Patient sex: F
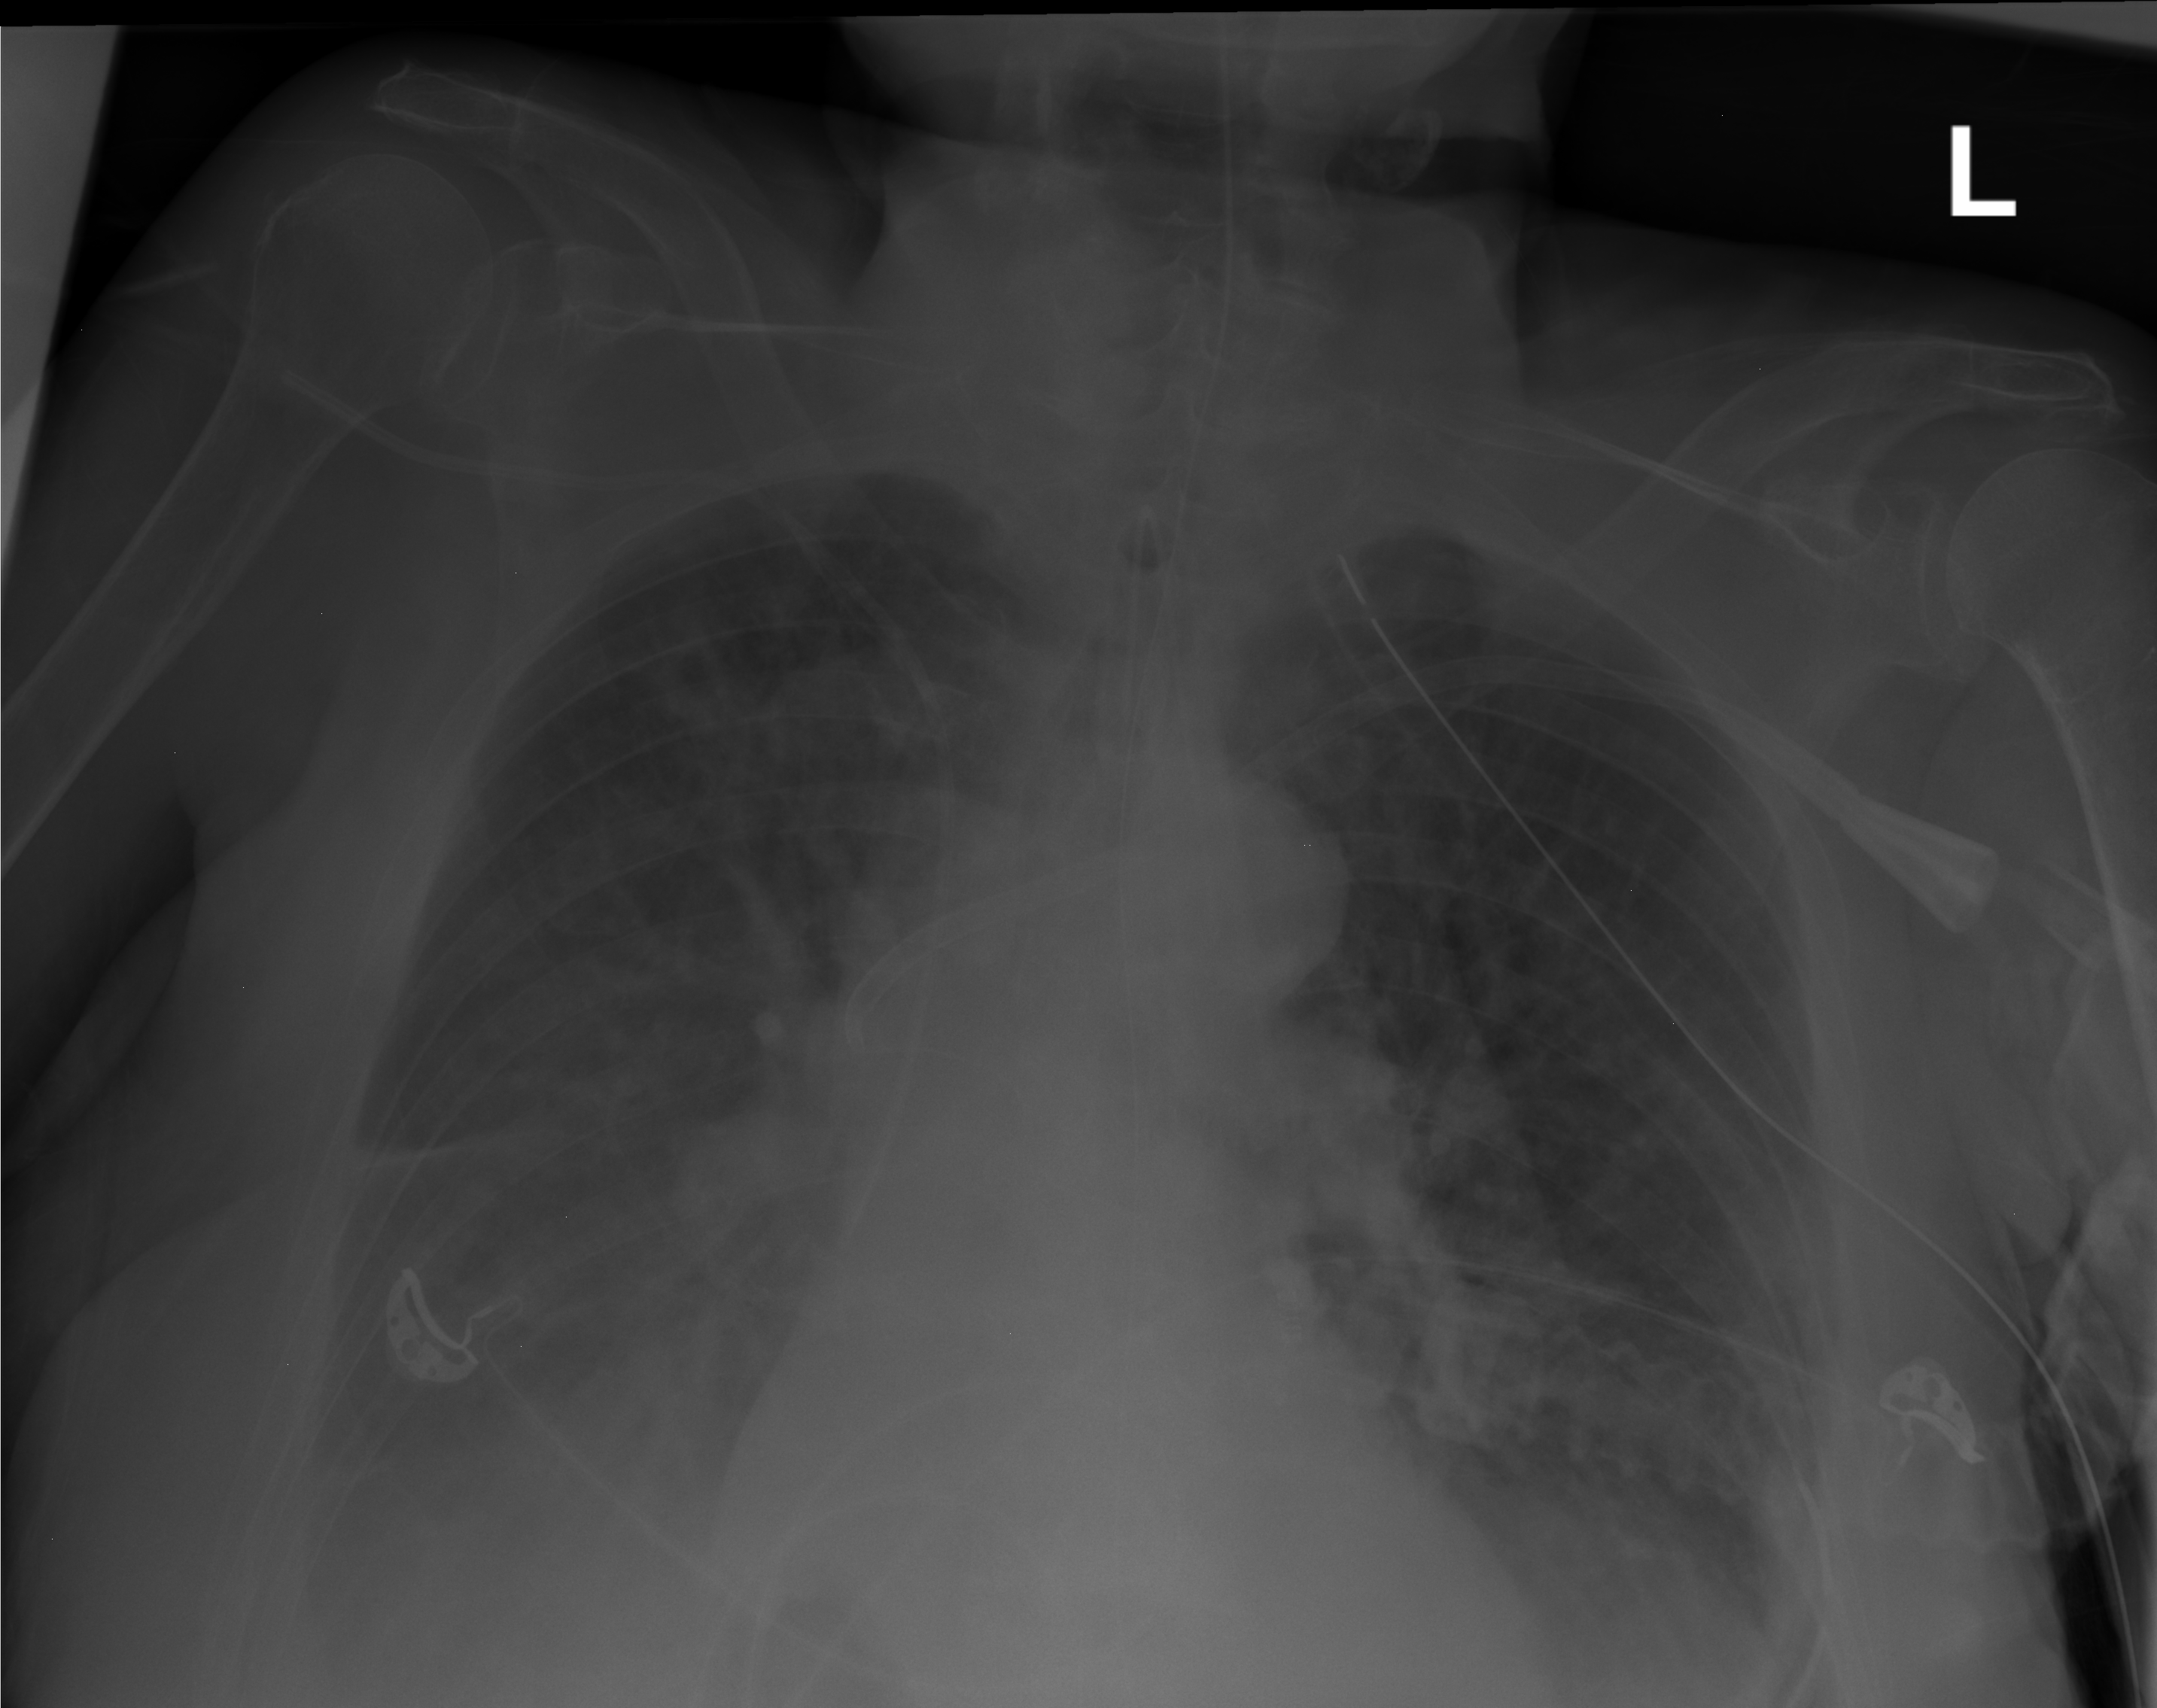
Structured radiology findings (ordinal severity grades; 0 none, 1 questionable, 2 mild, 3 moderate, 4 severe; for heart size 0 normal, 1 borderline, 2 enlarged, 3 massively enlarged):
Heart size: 0
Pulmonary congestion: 0
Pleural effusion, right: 3
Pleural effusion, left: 2
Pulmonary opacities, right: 0
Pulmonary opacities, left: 0
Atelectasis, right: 3
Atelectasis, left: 2